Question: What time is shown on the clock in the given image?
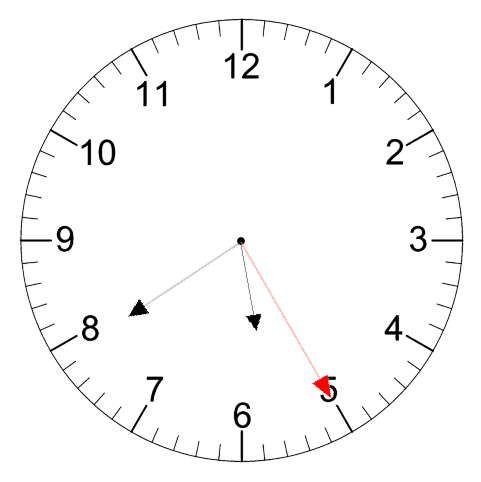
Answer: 05:39:25